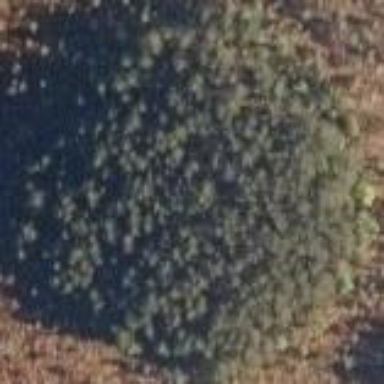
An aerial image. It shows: Woodland consisting mainly of needle-leaved trees.